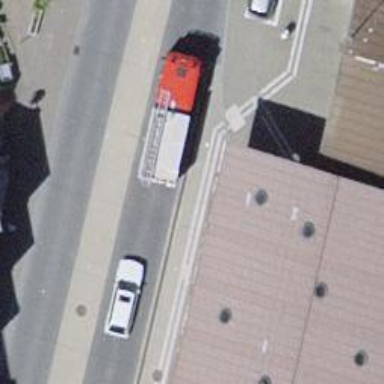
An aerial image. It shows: Bus stop with designated public transport stop position.